Question: Assume the following simple code:
'''
public class Foo // : IFoo
{
private string _field;
public string Property
{
get { return _field; }
}
private void SetField()
{
_field = " foo ";
}
private string Method()
{
SetField();
return Property.Trim();
}
}
'''
The static checker is able to prove that 'Property' will be not null when 'Method' uses it.
Now, I introduce an interface along with a contract and the static checker starts complaining: "Possibly calling a method on a null reference 'this.Property'.
---
The code with the interface looks like this:
'''
public class Foo : IFoo
{
private string _field;
public string Property
{
get { return _field; }
}
private void SetField()
{
_field = " foo ";
}
private string Method()
{
SetField();
return Property.Trim();
}
}
[ContractClass(typeof(IFooContract))]
public interface IFoo
{
string Property { get; }
}
[ContractClassFor(typeof(IFoo))]
public abstract class IFooContract : IFoo
{
public string Property
{
get { throw new System.NotImplementedException(); }
}
}
'''
My settings are like this:

I get the following output:
'''
[...]
C:\{path}\CC2.cs(11,19): message : CodeContracts: Suggested ensures: Contract.Ensures(Contract.Result<System.String>() == this._field);
C:\{path}\CC2.cs(16,13): message : CodeContracts: Suggested ensures: Contract.Ensures(this._field != null);
C:\{path}\CC2.cs(21,13): message : CodeContracts: Suggested ensures: Contract.Ensures(Contract.Result<System.String>() != null);
C:\{path}\CC2.cs(21,13): message : CodeContracts: Suggested ensures: Contract.Ensures(this._field != null);
C:\{path}\CC2.cs(21,13): message : CodeContracts: Suggested ensures: Contract.Ensures(this.Property.Trim() != null);
C:\{path}\CC2.cs(21,13): message : CodeContracts: Suggested ensures: Contract.Ensures(Contract.Result<System.String>() == this.Property.Trim());
[...]
C:\{path}\CC3.cs(33,13): warning : CodeContracts: Possibly calling a method on a null reference 'this.Property'
[...]
'''
I am using Visual Studio 2010 Ultimate with .NET 4 as target framework.
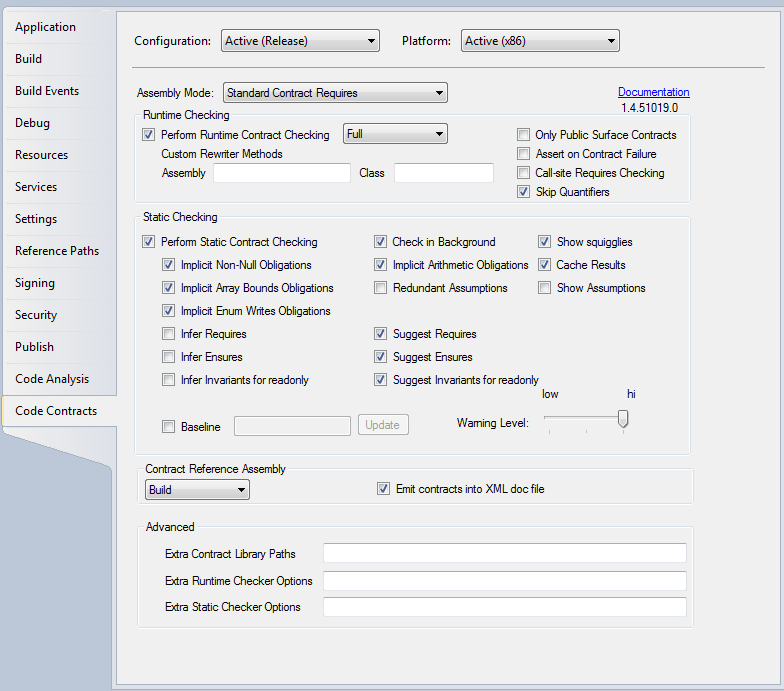
Answer: If the problem only manifests itself for code inside the class - as is the case in my example - the pragmatic solution is simple:
Use the backing field instead of the property:
'''
public class Foo : IFoo
{
private string _field;
public string Property
{
get { return _field; }
}
private void SetField()
{
_field = " foo ";
}
private string Method()
{
SetField();
return _field.Trim();
}
}
'''